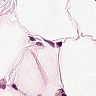
Metastatic tissue present: no